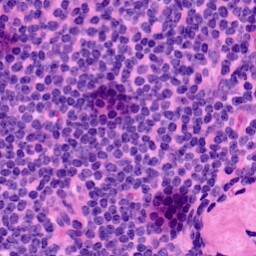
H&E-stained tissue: LymphNode